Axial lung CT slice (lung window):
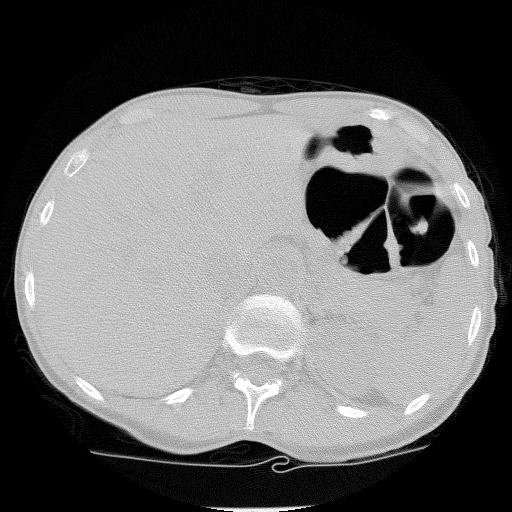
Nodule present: no